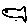
Label: fish